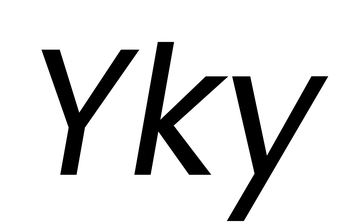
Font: Poppins-Italic